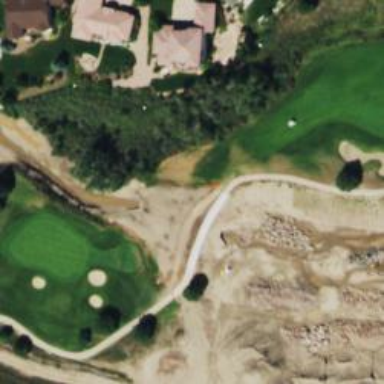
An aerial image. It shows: Golf cartpath that is also road path.